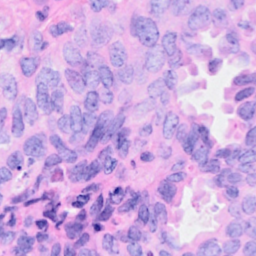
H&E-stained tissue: Breast